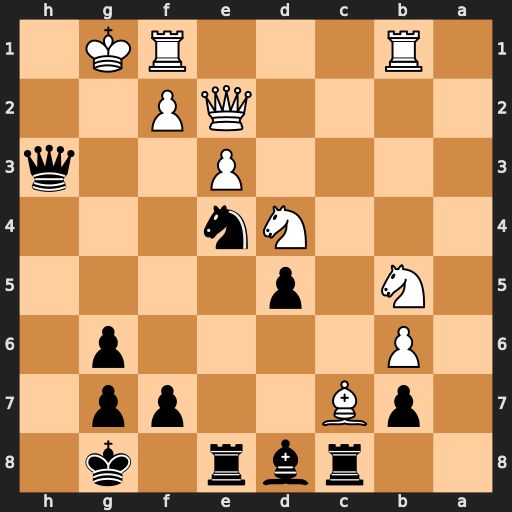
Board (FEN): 2rbr1k1/1pB2pp1/1P4p1/1N1p4/3Nn3/4P2q/4QP2/1R3RK1
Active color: b
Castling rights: -
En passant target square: -
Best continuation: Bxc7 bxc7 Re5 f4 Rh5